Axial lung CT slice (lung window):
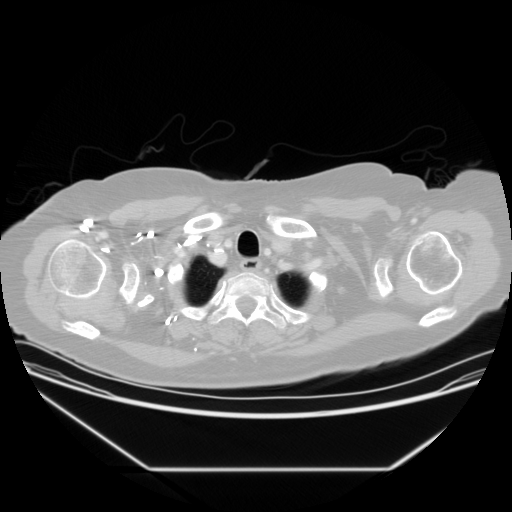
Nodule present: no